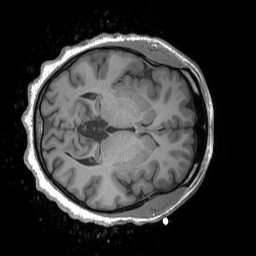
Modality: T1w
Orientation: axial
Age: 18
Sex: female
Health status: healthy
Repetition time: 1.9 s
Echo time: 0.00252 s